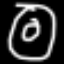
Label: donut